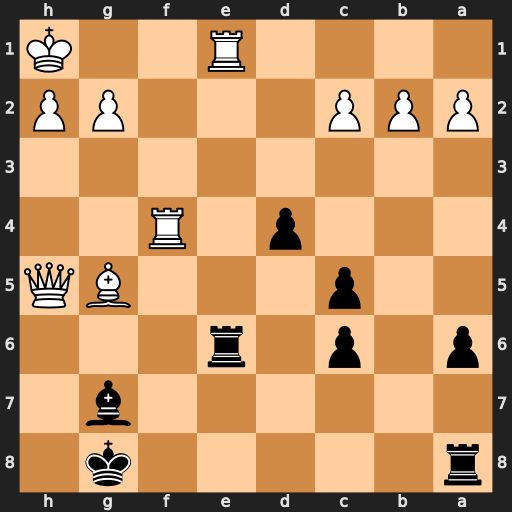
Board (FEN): r5k1/6b1/p1p1r3/2p3BQ/3p1R2/8/PPP3PP/4R2K
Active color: b
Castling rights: -
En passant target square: -
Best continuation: Rxe1+ Rf1 Rxf1#